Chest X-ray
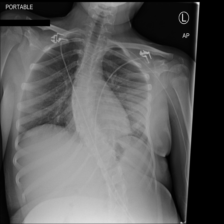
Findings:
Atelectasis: negative
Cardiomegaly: negative
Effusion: negative
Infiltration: positive
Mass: negative
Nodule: negative
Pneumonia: negative
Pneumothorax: negative
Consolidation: negative
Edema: negative
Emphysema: negative
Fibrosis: negative
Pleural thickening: negative
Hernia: negative